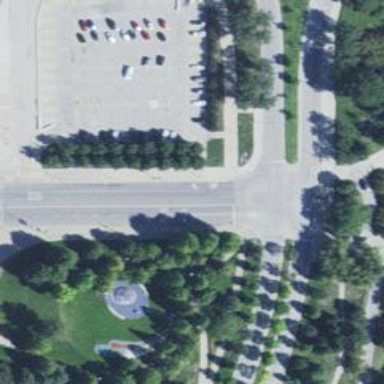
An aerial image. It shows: Tertiary road with separate sidewalk.